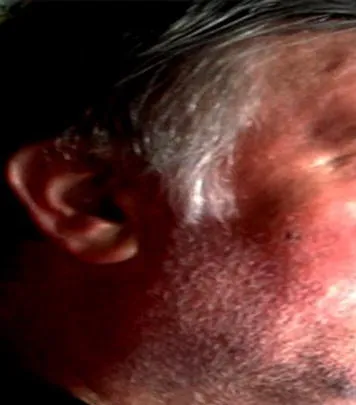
One month after the start of pazopanib treatment; Patient presented with loss of hair color and vitiligo.
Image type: medical_photograph (oral_photograph)